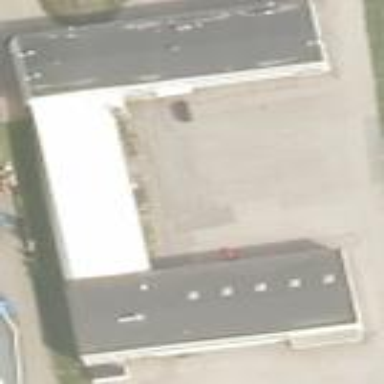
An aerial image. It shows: Industrial building.